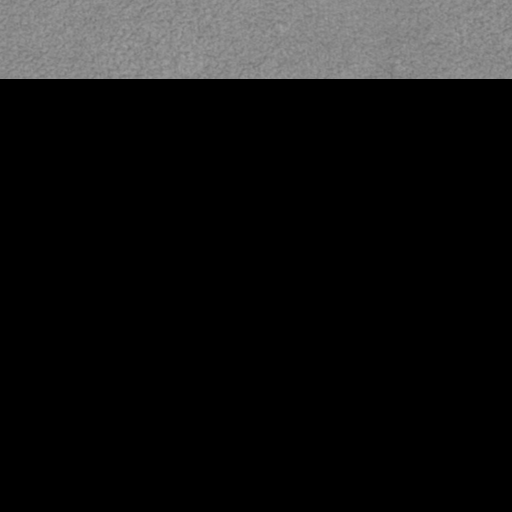
Classes present: Background